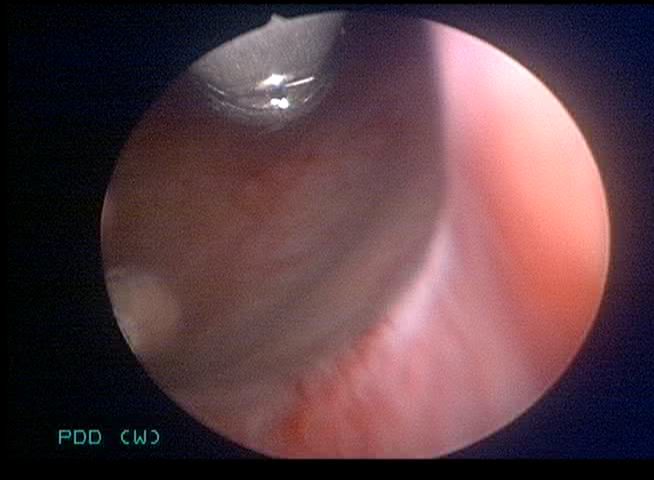
Modality: WLC
Class: Normal mucosa
Bladder cancer association: No